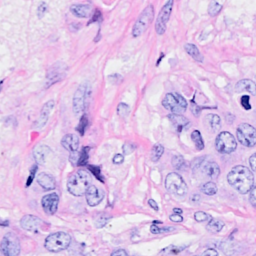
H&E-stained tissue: Breast